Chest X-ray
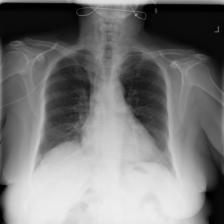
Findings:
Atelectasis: negative
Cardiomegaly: negative
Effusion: negative
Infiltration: negative
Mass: negative
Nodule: negative
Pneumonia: negative
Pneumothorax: negative
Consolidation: negative
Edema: negative
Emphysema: negative
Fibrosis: negative
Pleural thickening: negative
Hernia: negative